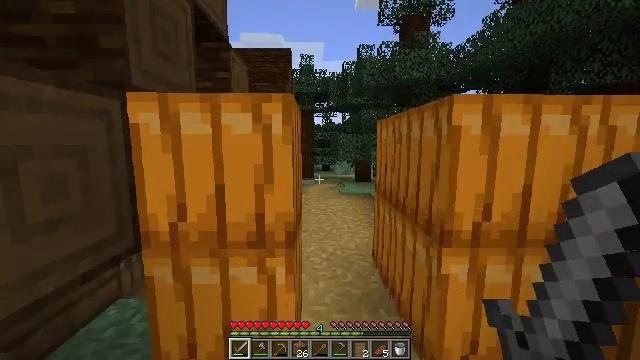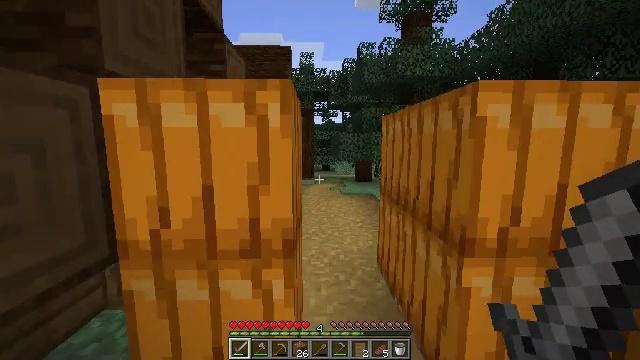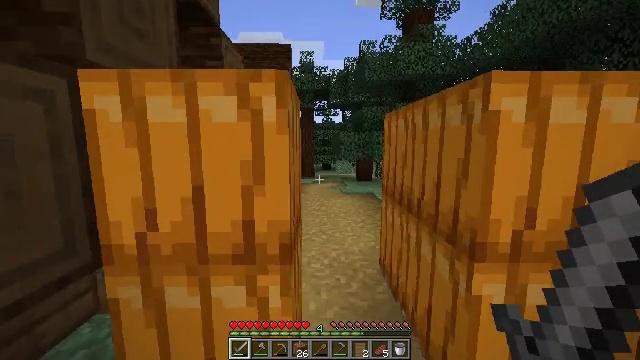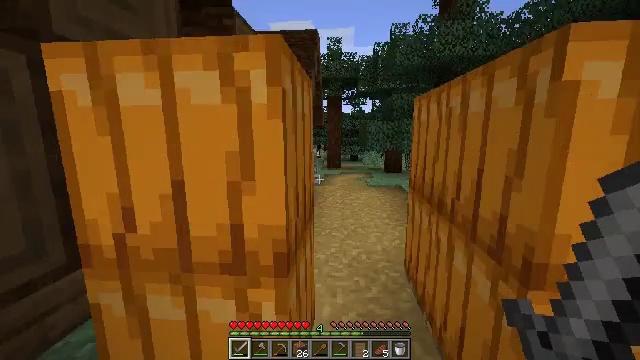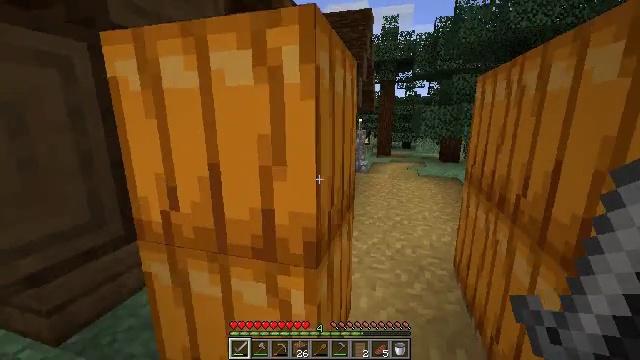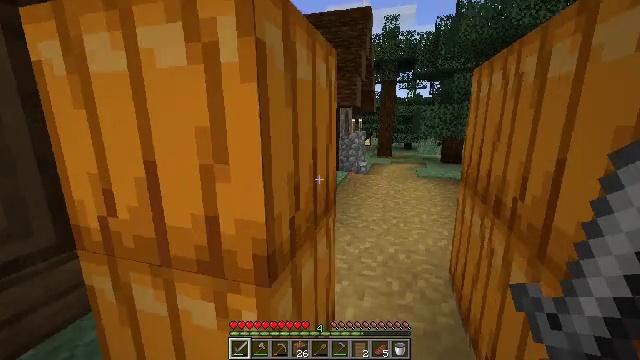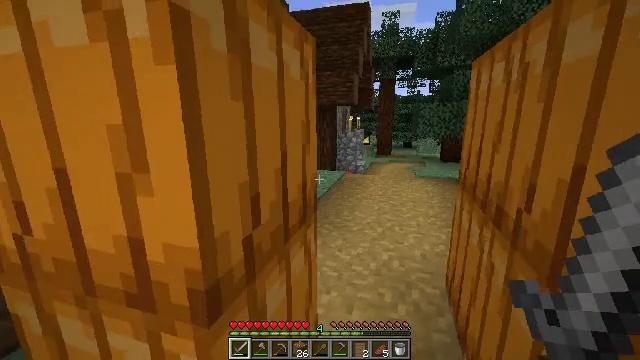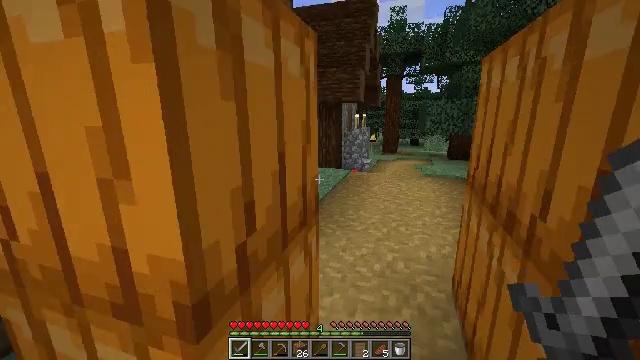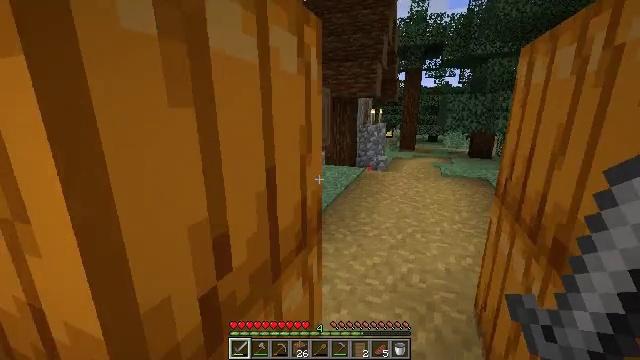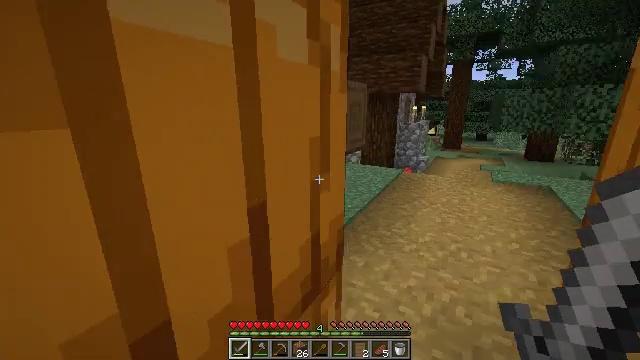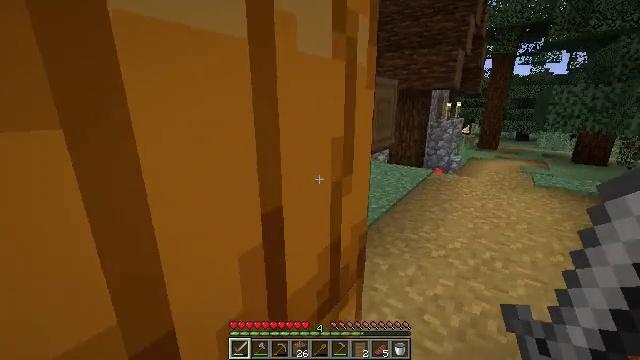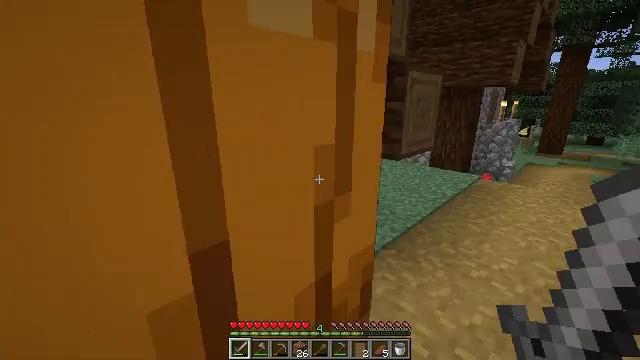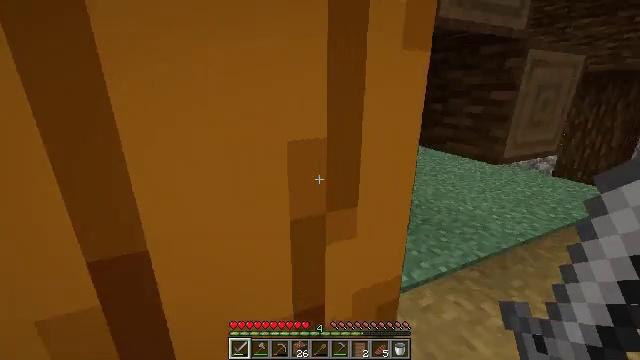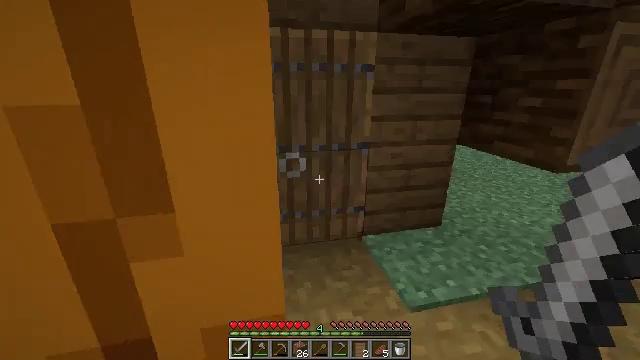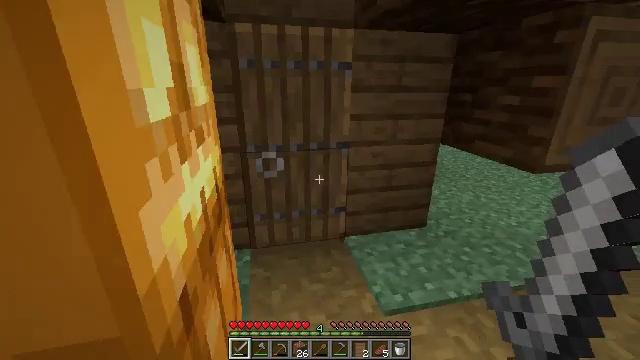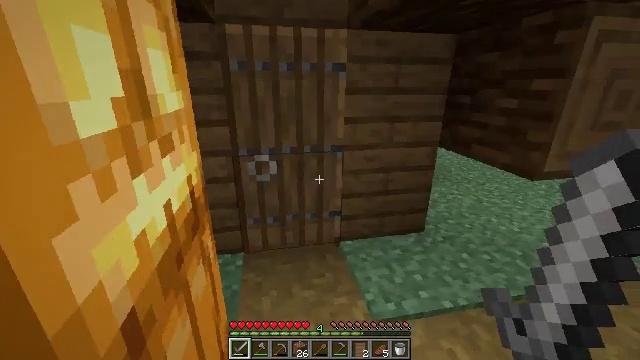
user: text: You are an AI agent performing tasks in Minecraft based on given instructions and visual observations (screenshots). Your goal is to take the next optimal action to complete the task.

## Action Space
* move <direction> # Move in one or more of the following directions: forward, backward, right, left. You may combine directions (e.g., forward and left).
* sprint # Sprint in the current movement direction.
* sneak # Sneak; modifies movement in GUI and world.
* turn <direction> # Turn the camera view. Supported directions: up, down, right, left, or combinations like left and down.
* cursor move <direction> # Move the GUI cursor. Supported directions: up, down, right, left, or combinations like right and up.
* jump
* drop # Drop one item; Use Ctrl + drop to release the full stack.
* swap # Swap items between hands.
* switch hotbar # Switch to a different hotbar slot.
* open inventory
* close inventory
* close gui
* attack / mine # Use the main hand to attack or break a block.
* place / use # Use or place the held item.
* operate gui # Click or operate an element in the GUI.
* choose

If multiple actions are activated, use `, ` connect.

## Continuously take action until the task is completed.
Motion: motion action
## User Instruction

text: Collect the spruce door for reuse.
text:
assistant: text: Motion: move forward
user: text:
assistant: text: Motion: move forward and move right
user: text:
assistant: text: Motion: move forward and move right, turn left and down
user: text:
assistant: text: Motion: move forward and move right, turn left and down
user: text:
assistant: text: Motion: move forward and move right
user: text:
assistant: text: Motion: move forward
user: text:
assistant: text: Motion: move forward, turn left
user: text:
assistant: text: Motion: move forward, turn left
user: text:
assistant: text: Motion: move forward, turn left
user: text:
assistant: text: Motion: move forward and move right, turn left
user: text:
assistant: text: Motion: move forward and move right, turn left
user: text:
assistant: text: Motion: move forward and move right, turn left and down
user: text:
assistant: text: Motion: move forward and move right, turn left and down
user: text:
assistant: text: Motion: move forward and move right
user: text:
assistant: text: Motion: move forward and move right, turn left
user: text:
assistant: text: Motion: move forward and move right, turn left
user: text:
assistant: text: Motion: move forward and move right, turn left
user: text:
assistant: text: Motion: move right, turn left
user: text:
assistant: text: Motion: move right, turn right
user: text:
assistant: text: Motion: move forward and move right, turn right and up
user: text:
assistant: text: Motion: move forward and move right, turn right
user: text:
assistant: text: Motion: move forward and move right, turn right
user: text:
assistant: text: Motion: move forward and move right
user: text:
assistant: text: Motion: move forward and move right, turn left
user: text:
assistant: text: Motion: move forward, turn left
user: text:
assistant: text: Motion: move forward, turn left and down
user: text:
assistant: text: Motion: move forward and move left, turn left
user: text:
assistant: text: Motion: move forward and move left, turn left
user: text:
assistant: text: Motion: move forward and move left
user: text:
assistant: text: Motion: move forward and move left